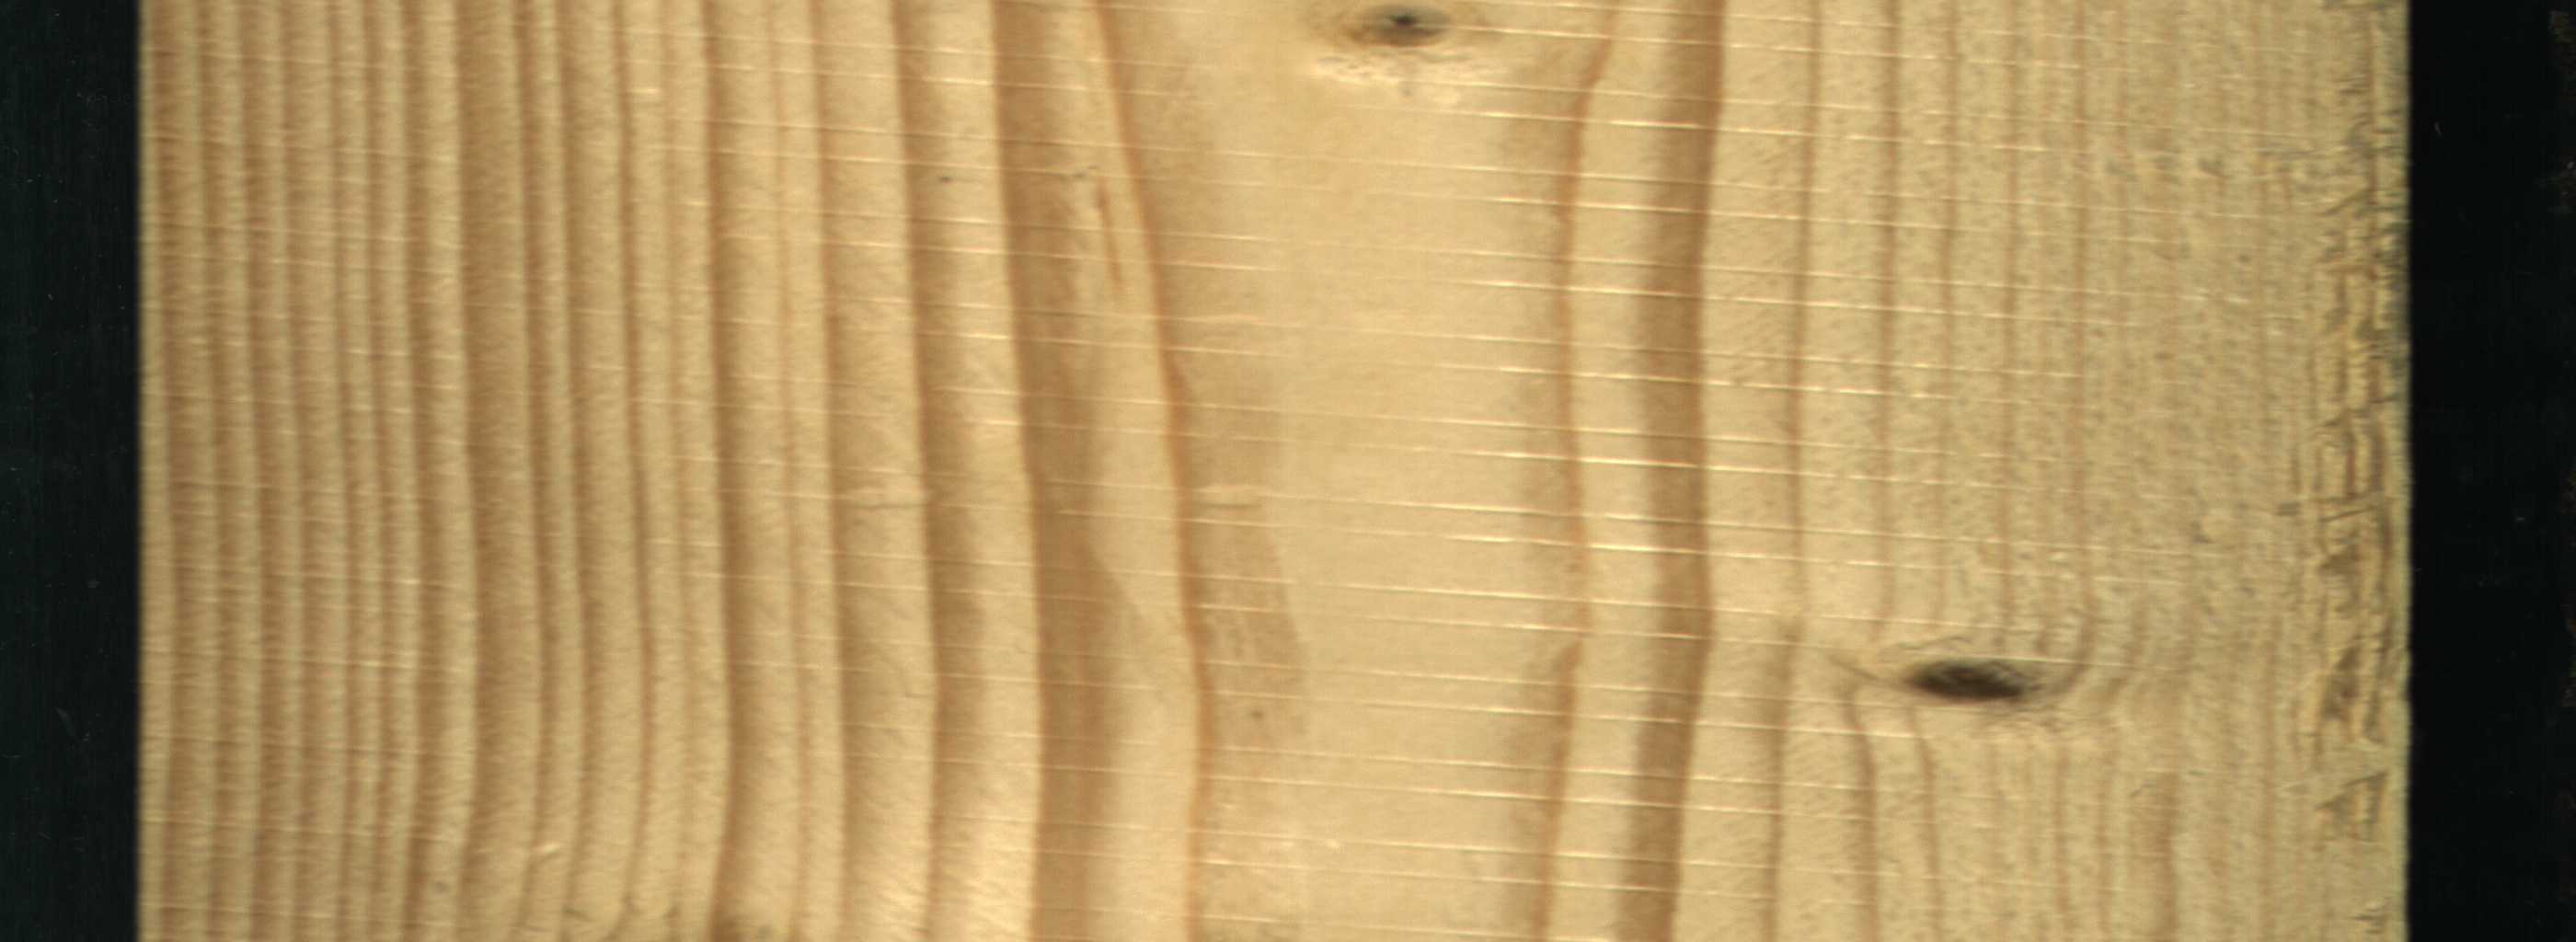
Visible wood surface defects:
Live_Knot
Live_Knot